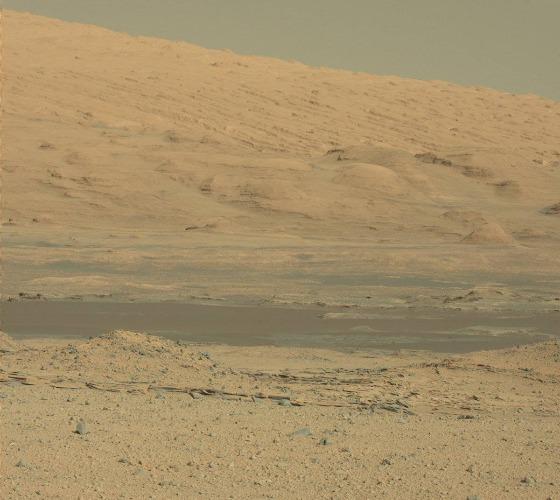
Terrain classes present: Bedrock, Gravel / Sand / Soil, Sky / Distant Mountains